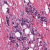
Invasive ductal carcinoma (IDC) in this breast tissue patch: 1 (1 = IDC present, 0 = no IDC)